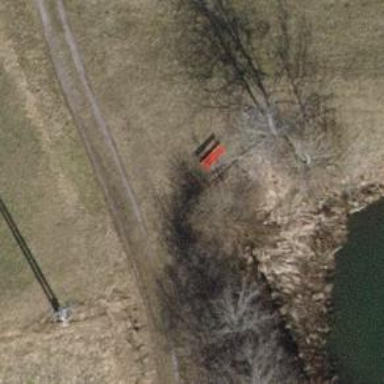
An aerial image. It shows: Red bench.